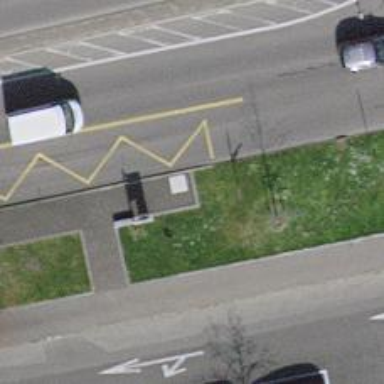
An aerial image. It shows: Platform for public transport and road usage.